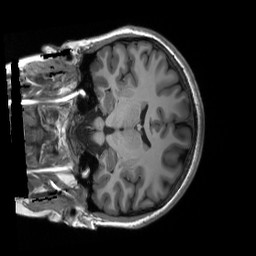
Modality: T1w
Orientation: coronal
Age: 21